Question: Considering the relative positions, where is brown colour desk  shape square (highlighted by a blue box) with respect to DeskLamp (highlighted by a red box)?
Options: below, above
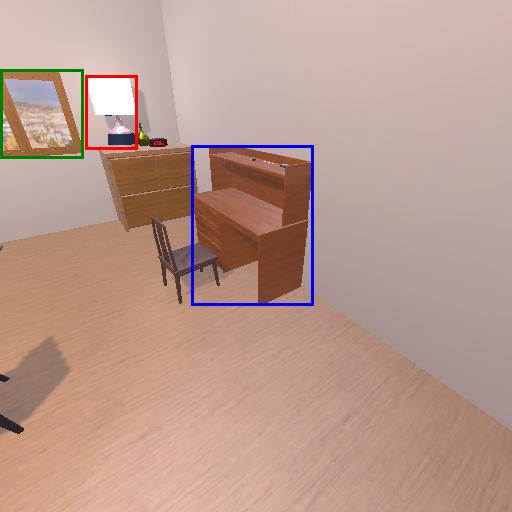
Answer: below